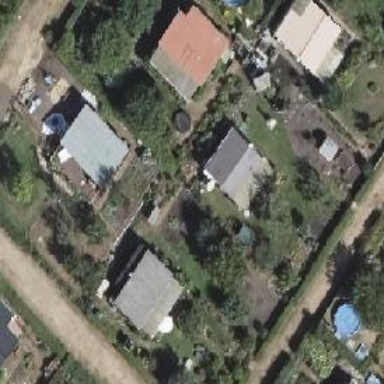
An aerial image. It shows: Plot in the allotments.